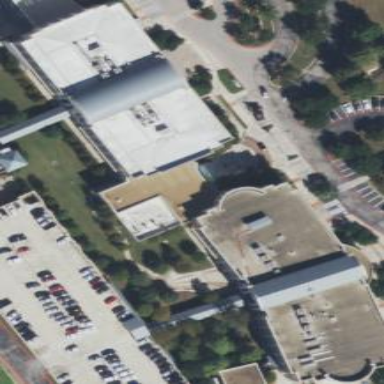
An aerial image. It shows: Office building serving as bank.